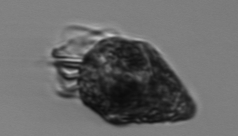
Label: Strombidium_morphotype2